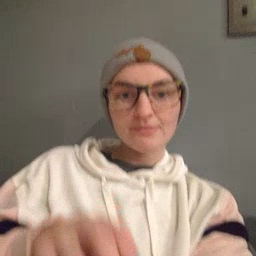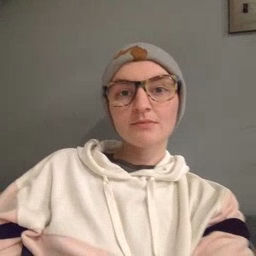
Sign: ride